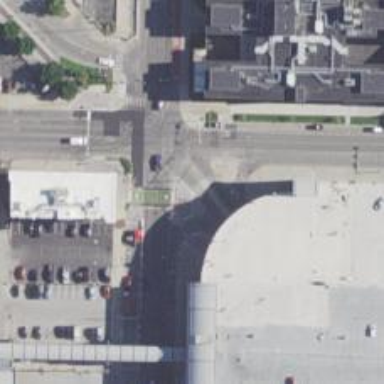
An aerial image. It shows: Footway that serves as traffic island.